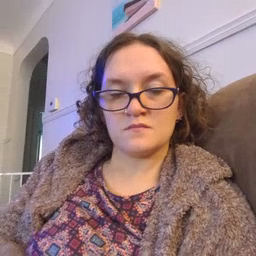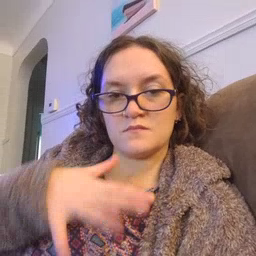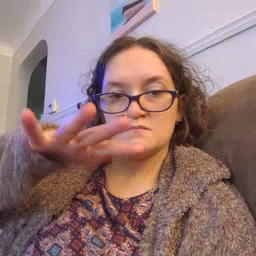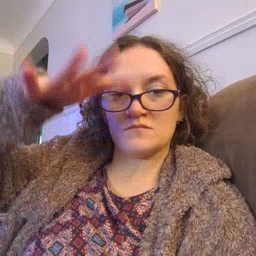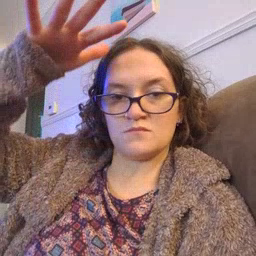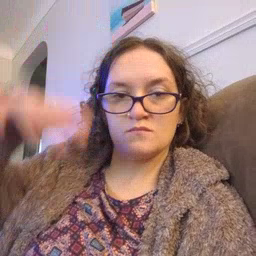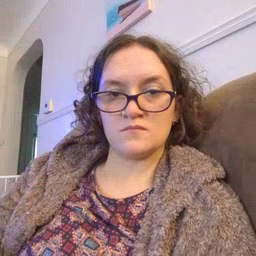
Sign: helicopter